Interaction volume radius: 5 \u00c5
Interaction volume height: 35 \u00c5
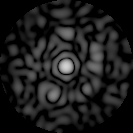
Disorder parameter: 0.8589